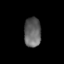
Tissue: skin
Cell type: Epithelial cells
Senescence score: 0.2517
Nuclear area (px): 490
Mean DAPI intensity: 99.357